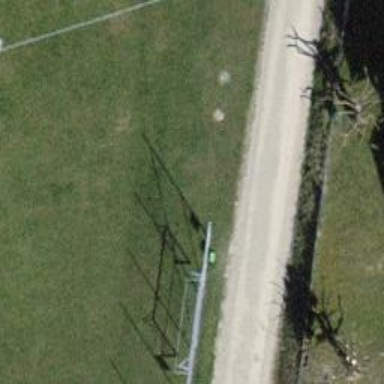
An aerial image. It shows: Fence with chain link type.